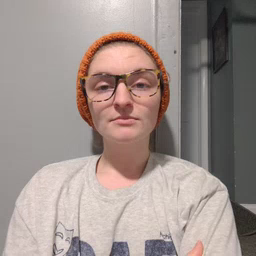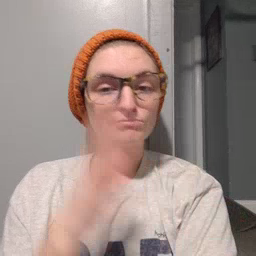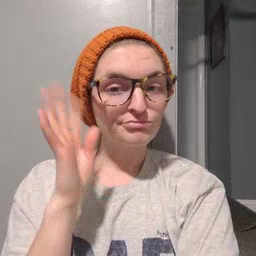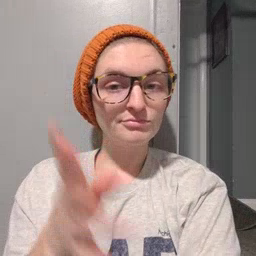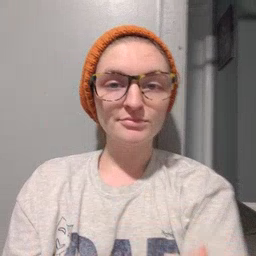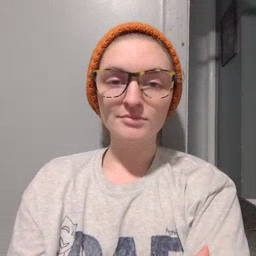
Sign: pretend